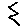
Label: zigzag